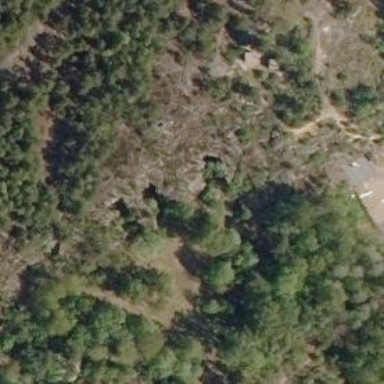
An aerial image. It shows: Cliff in nature.